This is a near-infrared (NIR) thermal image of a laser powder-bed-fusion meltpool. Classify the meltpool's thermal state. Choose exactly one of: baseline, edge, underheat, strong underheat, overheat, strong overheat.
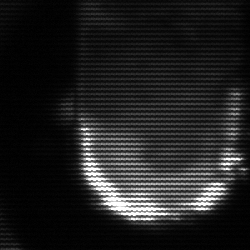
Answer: baseline